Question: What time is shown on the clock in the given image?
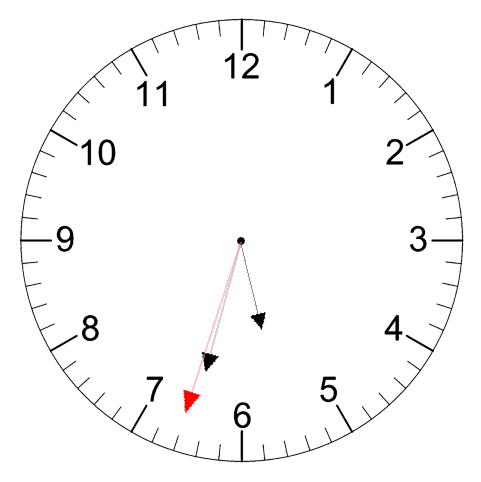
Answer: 05:32:33